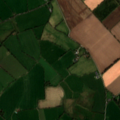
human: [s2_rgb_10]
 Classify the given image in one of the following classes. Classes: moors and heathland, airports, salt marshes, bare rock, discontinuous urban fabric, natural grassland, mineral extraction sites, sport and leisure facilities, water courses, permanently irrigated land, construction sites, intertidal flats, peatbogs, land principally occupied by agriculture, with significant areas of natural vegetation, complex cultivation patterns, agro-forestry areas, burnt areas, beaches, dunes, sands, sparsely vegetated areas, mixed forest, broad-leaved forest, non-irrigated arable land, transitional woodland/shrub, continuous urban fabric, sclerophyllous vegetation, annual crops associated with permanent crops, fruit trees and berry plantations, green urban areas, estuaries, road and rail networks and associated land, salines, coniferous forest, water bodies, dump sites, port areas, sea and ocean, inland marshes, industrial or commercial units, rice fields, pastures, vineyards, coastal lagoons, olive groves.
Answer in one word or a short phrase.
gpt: non-irrigated arable land, pastures, complex cultivation patterns